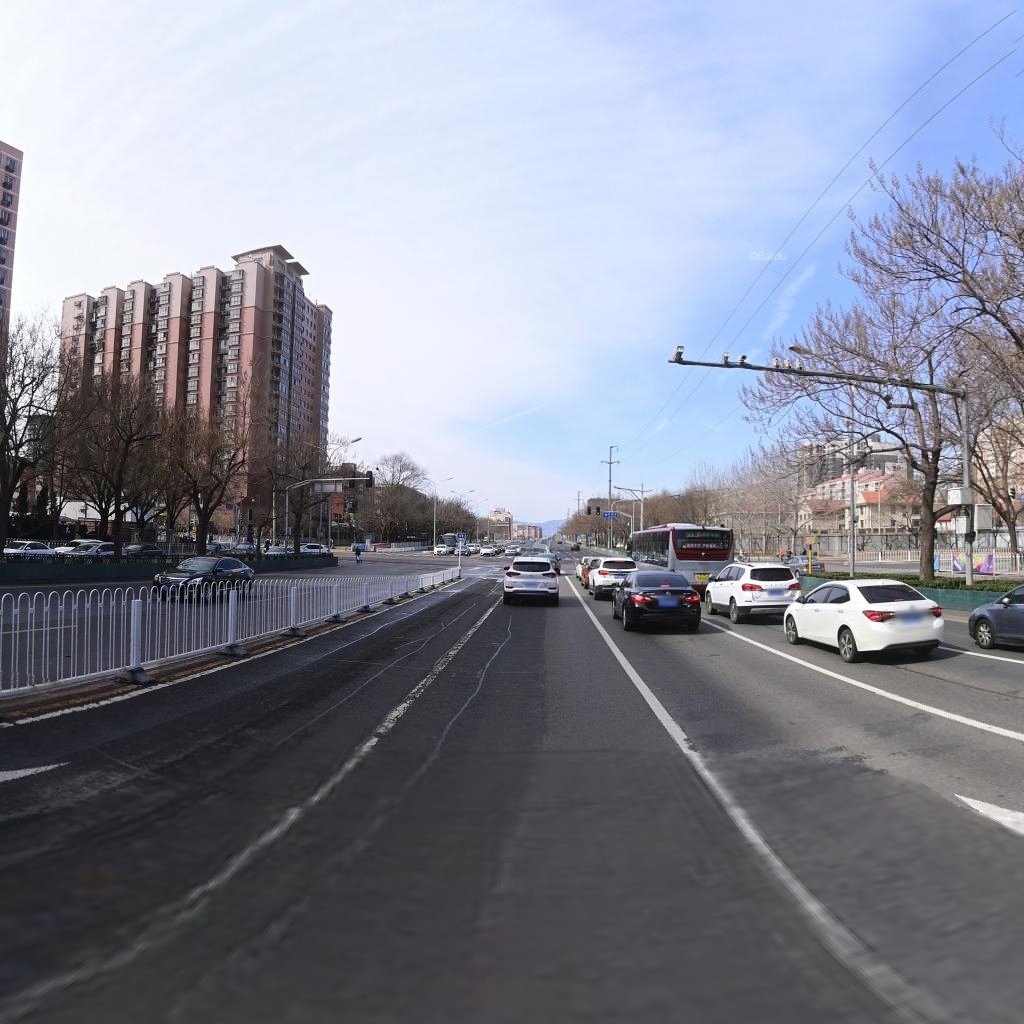
Region: Haidian
Road damage annotations: longitudinal patch, longitudinal patch, transverse patch, transverse patch, longitudinal patch, longitudinal patch, longitudinal patch